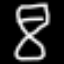
Label: hourglass